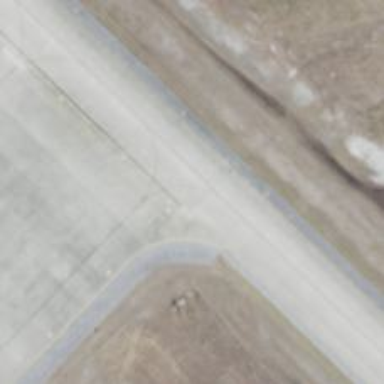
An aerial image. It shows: Taxiway at the airport with asphalt surface.